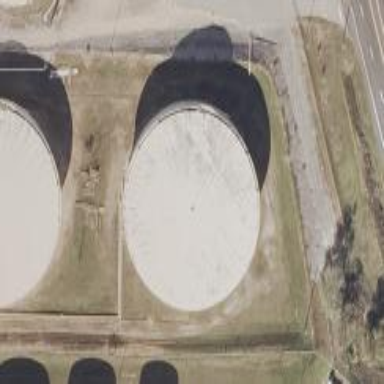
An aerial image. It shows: Storage tank which is man-made.